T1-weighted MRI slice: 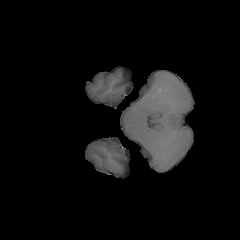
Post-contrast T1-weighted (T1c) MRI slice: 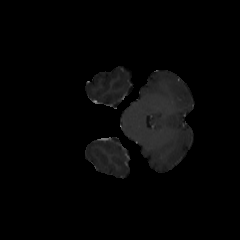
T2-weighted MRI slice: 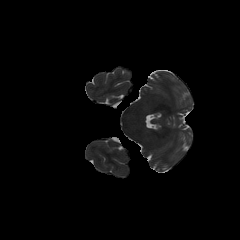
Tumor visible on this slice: no